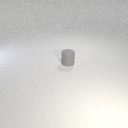
small gray rubber cylinder